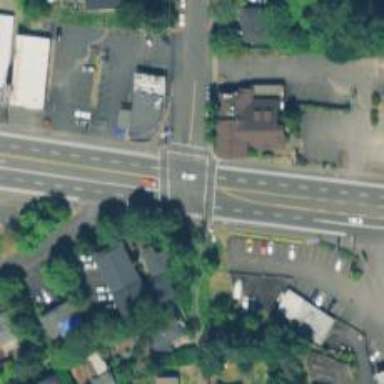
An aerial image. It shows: Unmarked road crossing.